Field crop: tomato
Growth stage: 1
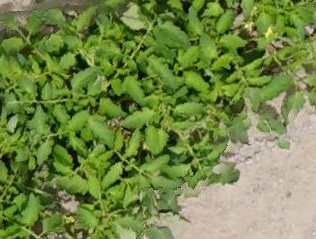
Species: tomato